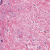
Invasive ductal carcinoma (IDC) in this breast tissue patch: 0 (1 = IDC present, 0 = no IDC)